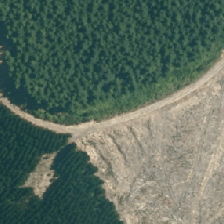
Land cover: harvested_forest